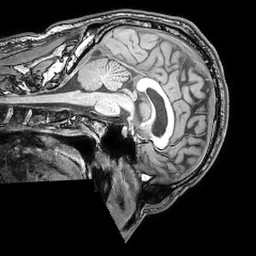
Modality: T1w
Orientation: sagittal
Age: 34
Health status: ill
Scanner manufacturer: philips
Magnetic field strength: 3 T
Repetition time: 0.007 s
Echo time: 0.0035 s